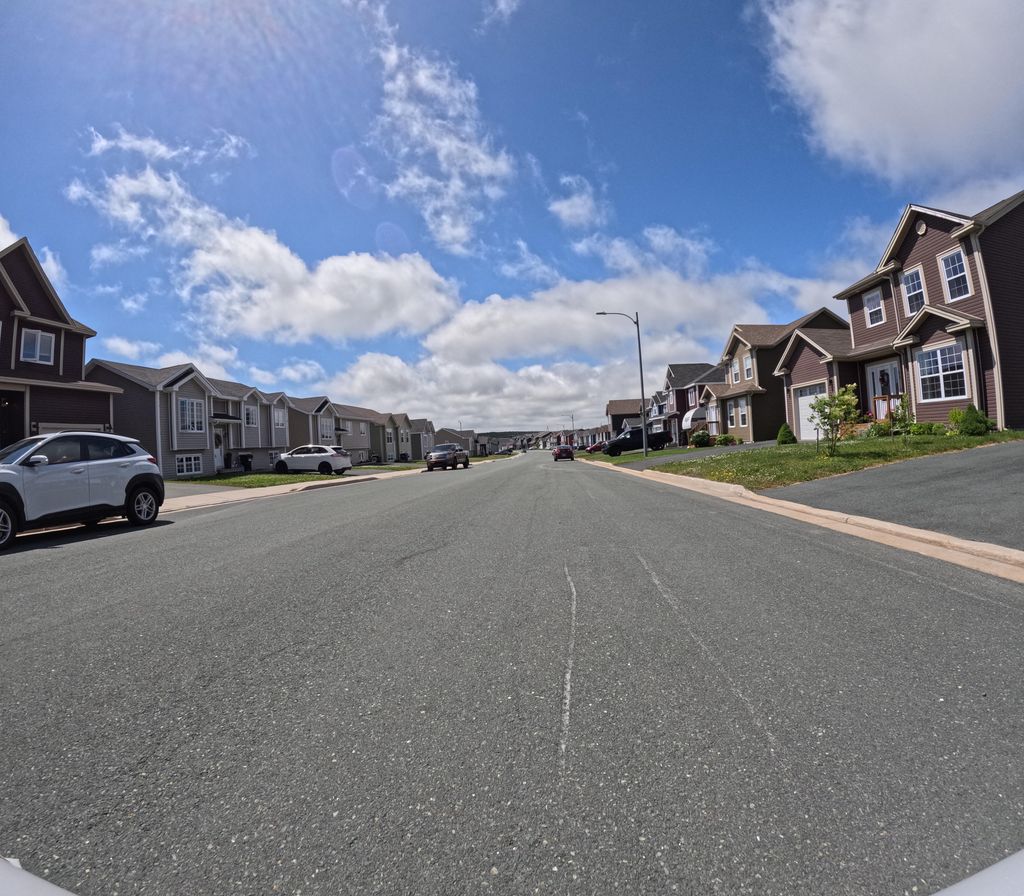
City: st_johns